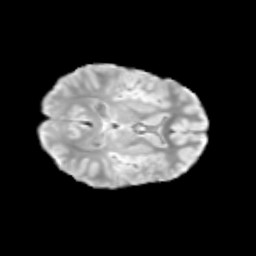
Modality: T2w
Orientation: axial
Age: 12
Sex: female
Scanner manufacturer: siemens
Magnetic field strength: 3 T
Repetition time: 3.8 s
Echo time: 0.07 s